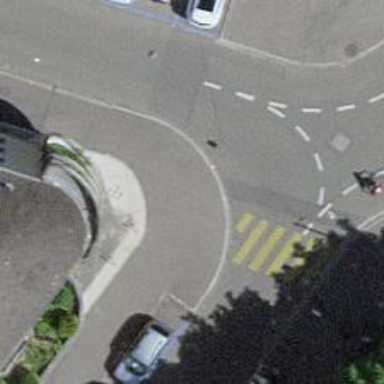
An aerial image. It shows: Sidewalk.